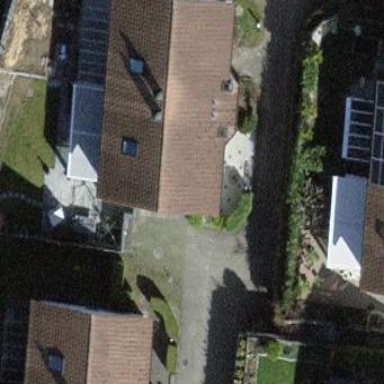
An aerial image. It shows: Building with tiled roof.